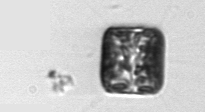
Label: Lauderia_annulata